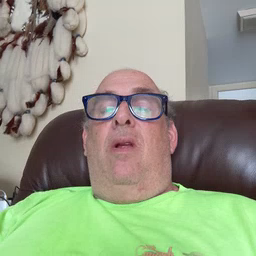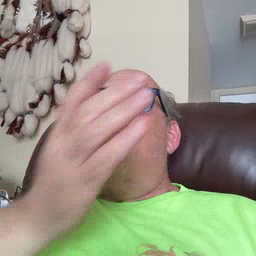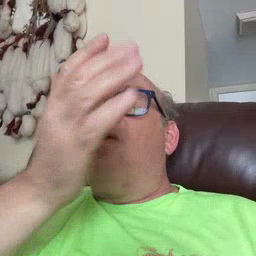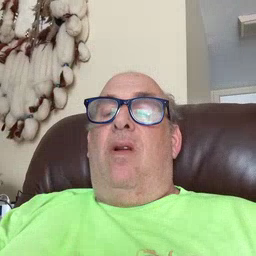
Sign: grass